Field crop: maize
Growth stage: 1
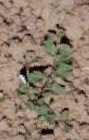
Species: convolvulus